Aerial crown-view tile of a tropical tree (Barro Colorado Island, Panama), acquired 20240918:
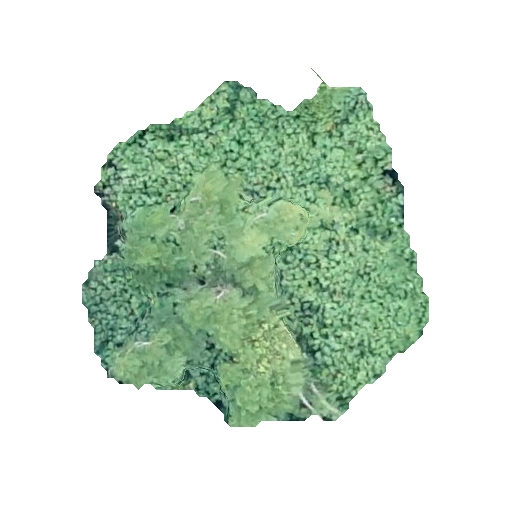
Species: Jacaranda copaia
GBIF accepted scientific name: Jacaranda copaia
Crown area: 139.196 m²